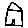
Label: house